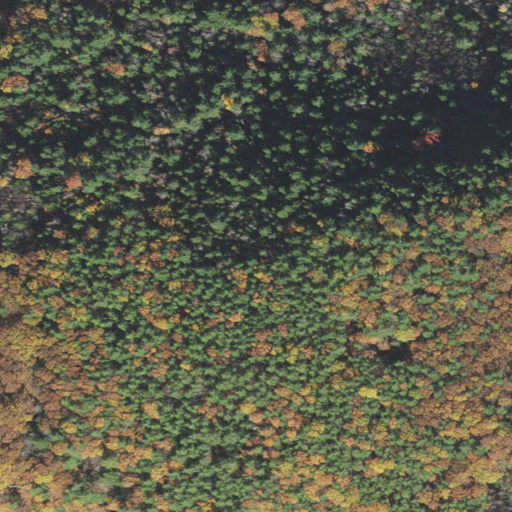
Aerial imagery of mountain in New Hampshire named Goodwin Hill containing evergreen forest, mixed forest, and deciduous forest